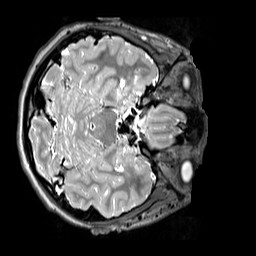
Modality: T2w
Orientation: axial
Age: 12
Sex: female
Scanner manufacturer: siemens
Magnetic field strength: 3 T
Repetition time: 3.2 s
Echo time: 0.408 s